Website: lowes
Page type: customer-info-address
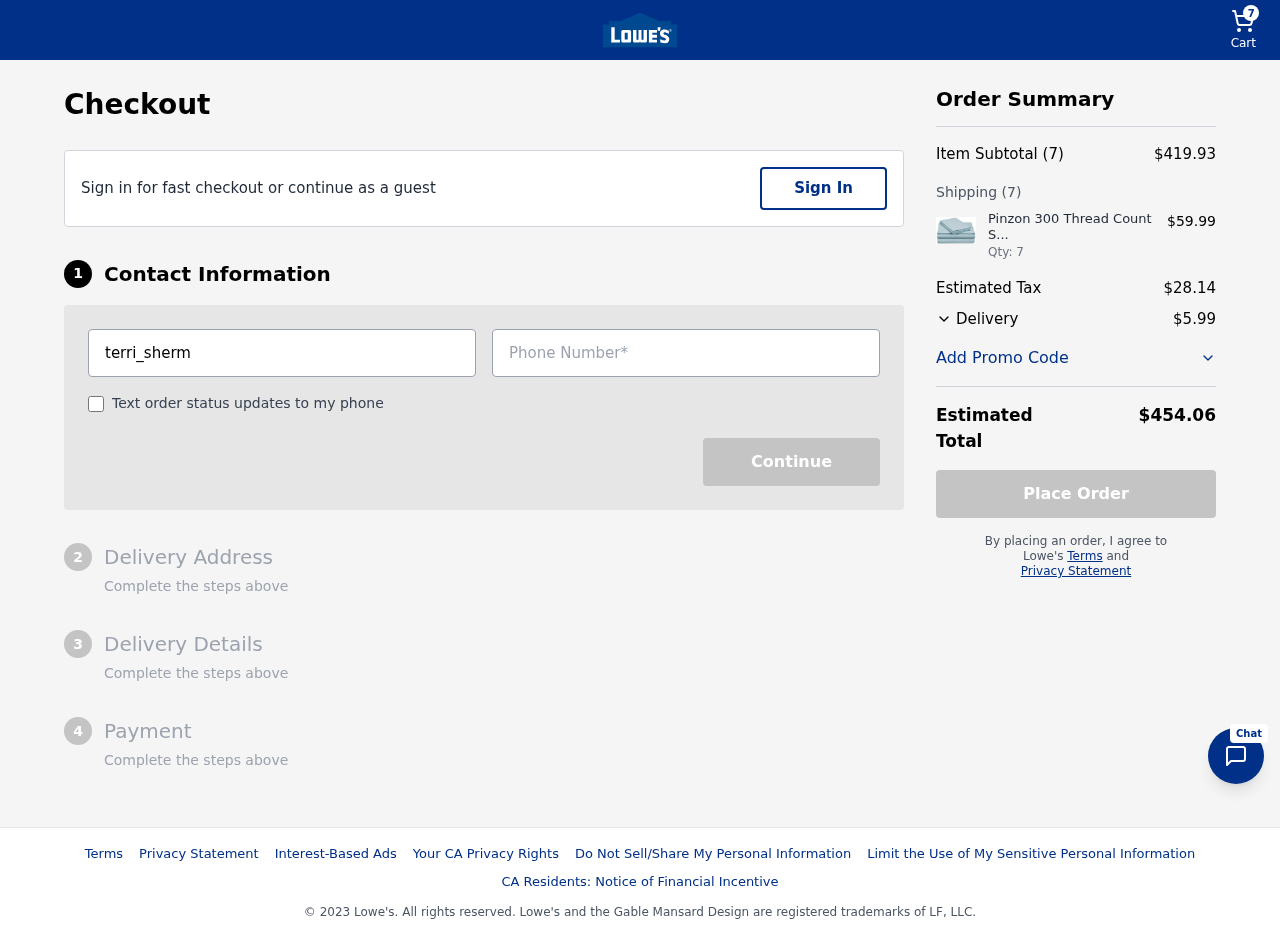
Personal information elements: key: PII_EMAIL
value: terri_sherman@gmail.com
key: PII_PHONE
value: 7998689922
Product elements: key: PRODUCT1_NAME
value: Pinzon 300 Thread Count Sateen Sheet Set
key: PRODUCT1_PRICE
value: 59.99
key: PRODUCT1_QUANTITY
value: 7
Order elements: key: ORDER_NUM_ITEMS
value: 7
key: ORDER_SUBTOTAL
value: $419.93
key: ORDER_NUM_ITEMS2
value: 7
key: ORDER_TAX
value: $28.14
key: ORDER_SHIPPING_COST
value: $5.99
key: ORDER_TOTAL
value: $454.06